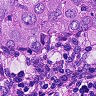
Metastatic tissue present: yes